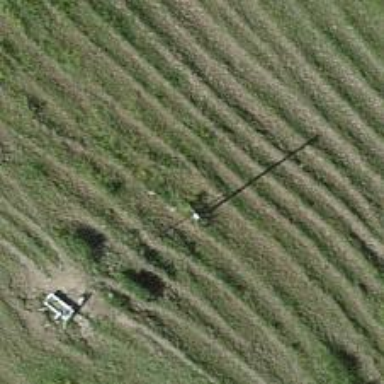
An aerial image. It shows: Power pole.